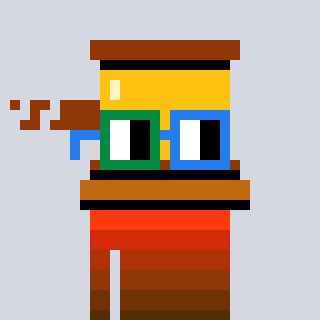
a pixel art character with square green and blue glasses, a gavel-shaped head and a peachy-colored body on a cool background